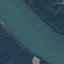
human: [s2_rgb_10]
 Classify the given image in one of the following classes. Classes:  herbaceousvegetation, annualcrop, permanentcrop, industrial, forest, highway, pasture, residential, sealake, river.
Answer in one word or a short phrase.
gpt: River